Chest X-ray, AP view. Patient: 50 years old, sex M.
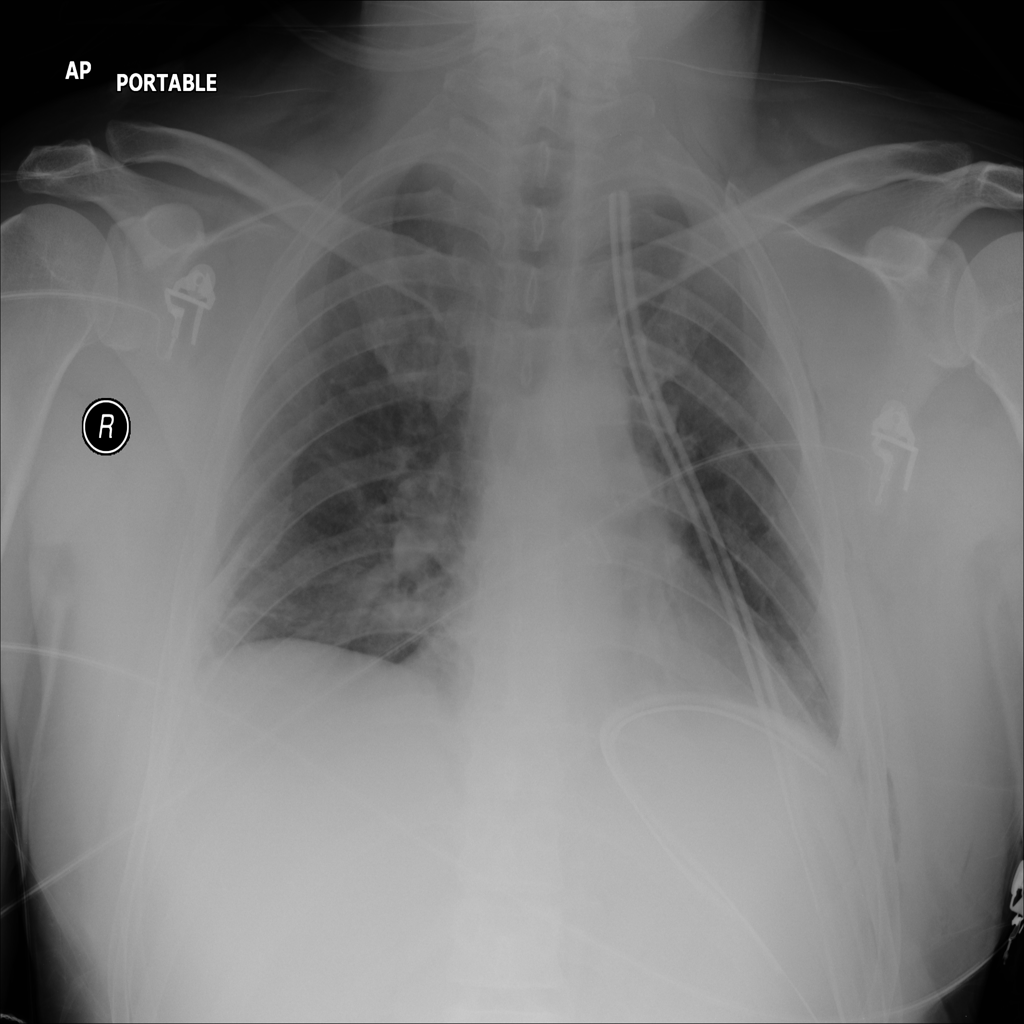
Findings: Emphysema